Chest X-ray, PA view. Patient: 59 years old, sex M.
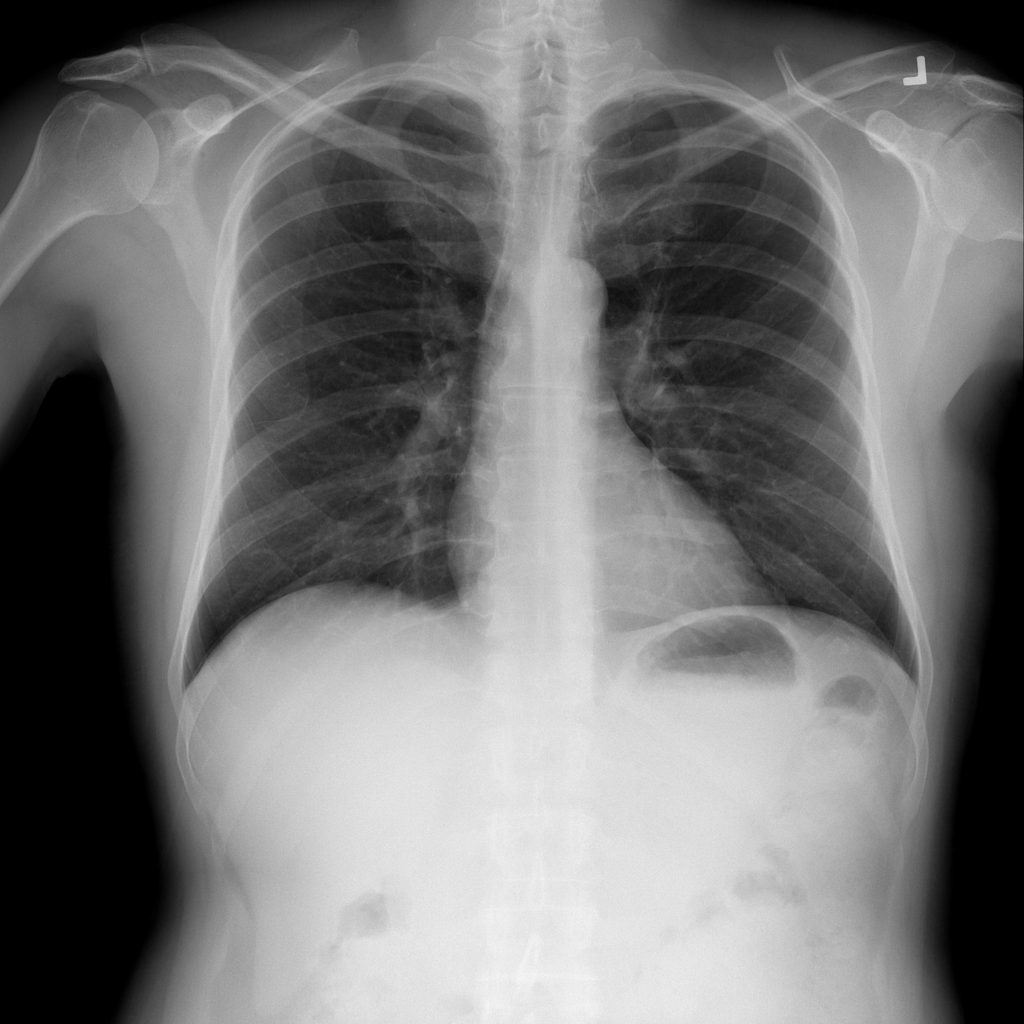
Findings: Infiltration